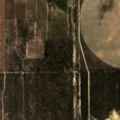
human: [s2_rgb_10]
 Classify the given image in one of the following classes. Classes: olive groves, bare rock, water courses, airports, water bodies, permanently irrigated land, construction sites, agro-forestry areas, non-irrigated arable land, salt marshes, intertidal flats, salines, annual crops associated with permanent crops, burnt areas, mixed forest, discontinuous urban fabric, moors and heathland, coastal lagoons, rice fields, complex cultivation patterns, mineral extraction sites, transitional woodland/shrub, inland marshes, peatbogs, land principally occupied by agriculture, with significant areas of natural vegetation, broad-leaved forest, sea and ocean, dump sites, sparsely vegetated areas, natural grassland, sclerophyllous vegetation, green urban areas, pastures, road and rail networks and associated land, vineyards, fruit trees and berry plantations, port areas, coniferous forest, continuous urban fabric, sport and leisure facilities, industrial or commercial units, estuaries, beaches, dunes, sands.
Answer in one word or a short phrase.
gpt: permanently irrigated land, vineyards, complex cultivation patterns, broad-leaved forest, transitional woodland/shrub